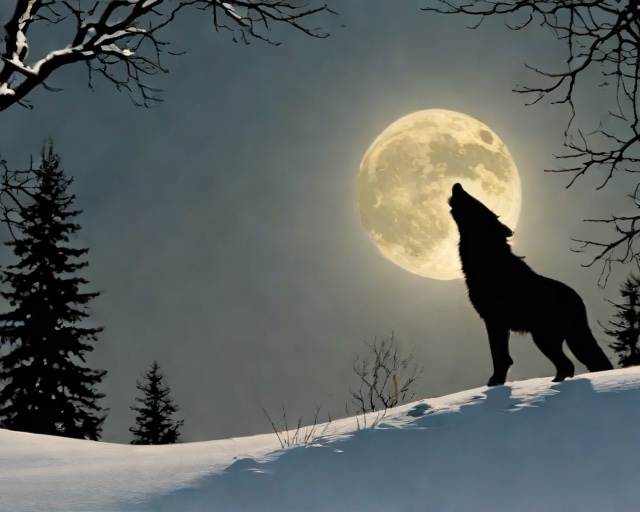
Category: Winter